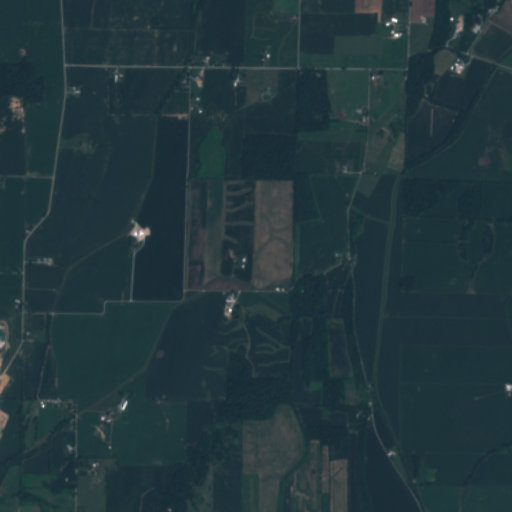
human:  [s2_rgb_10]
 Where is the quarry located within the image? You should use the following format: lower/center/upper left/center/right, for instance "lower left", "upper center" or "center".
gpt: The quarry is located in the lower left of the image.
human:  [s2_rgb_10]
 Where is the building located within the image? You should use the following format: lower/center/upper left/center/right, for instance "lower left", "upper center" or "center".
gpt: The building is located in the left of the image.
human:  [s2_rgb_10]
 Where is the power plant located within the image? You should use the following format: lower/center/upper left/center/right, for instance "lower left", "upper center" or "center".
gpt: There is no power plant in the image.